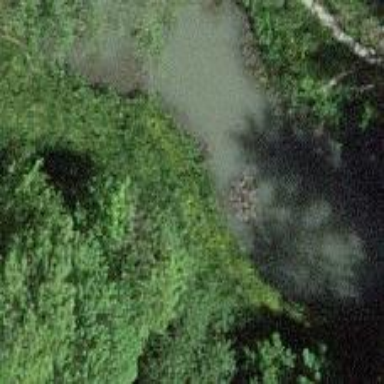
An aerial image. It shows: Pond surrounded by natural water.